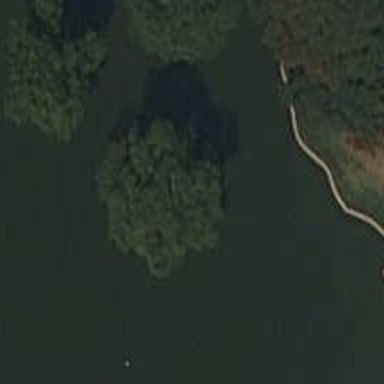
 which is natural monument. This deciduous tree has needle-leaved foliage."